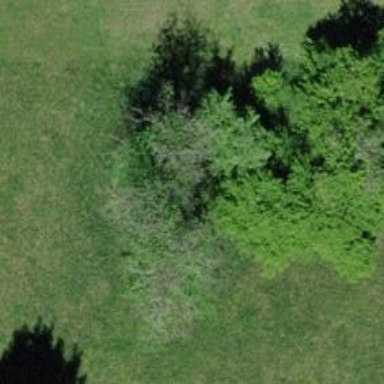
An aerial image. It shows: Broadleaved tree in natural setting.